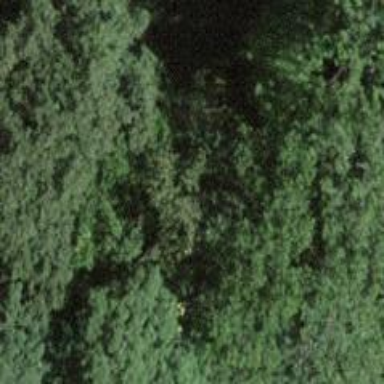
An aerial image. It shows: Row of trees in natural setting.